Question: >
<URL>
In my code, I create 'Date' by this line:
'''
var date = new Date('2012', '01', '20')
'''
and then using:
'''
alert(date);
'''
I get the result:

I don't really understand why not Jan instead of Feb?
jsFiddle: <URL>
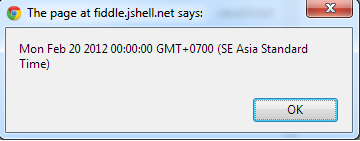
Answer: The "Month" part of 'var date = new Date('2012', '01', '20');' is zero-indexed.
Start counting at '0', and you got your month. (So, January is '0', Feb '1', etc.)
Also, while JavaScript does accept strings as parameters, you should be using integers, as the documentation suggests:
<URL>